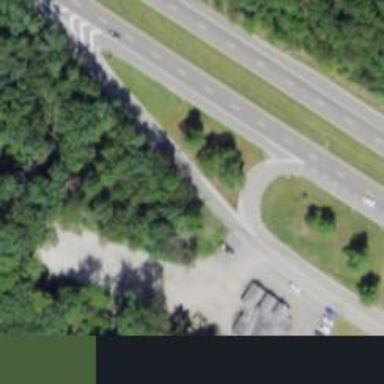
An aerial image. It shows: Trunk link highway.